Question: I am facing a problem when I make see through of my cube the cube shape disturb(looking as in image)
I use code for drawing cube is--
//Drawing
gl.glTranslatef(0.0f, 0.0f, -5.0f); //Move 5 units into the screen
'''
float scaling = (PhotoCube3DLWPActivity.scaleValue)/100.0f;
gl.glScalef(scaling,scaling,scaling); //Scale the Cube to 80 percent, otherwise it would be too large for the screen
//Check if the blend flag has been set to enable/disable blending
if(PhotoCube3DLWPActivity.blend)
{
gl.glEnable(GL10.GL_BLEND); //Turn Blending On
gl.glDisable(GL10.GL_DEPTH_TEST); //Turn Depth Testing Off
} else {
gl.glDisable(GL10.GL_BLEND); //Turn Blending On
gl.glEnable(GL10.GL_DEPTH_TEST); //Turn Depth Testing Off
}
'''
but in else case no such type of probem,please elp me ASAP.
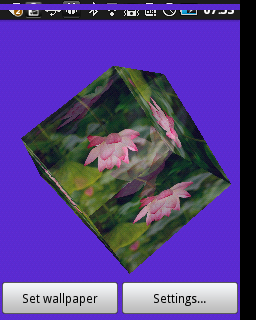
Answer: It looks perfectly normal to me. Currently the back-sides of the cube shows very clearly, which due to the perspective are smaller than the front (If you look carefully you can see the front very faintly).
You might want to change your blending function to get a 'better' look of transparent material, usually like so: 'glBlendFunc(GL_SRC_ALPHA, GL_ONE_MINUS_SRC_ALPHA);'